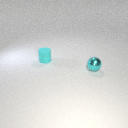
small cyan metal sphere to the right of small cyan rubber cylinder